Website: apple
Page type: orders-overview
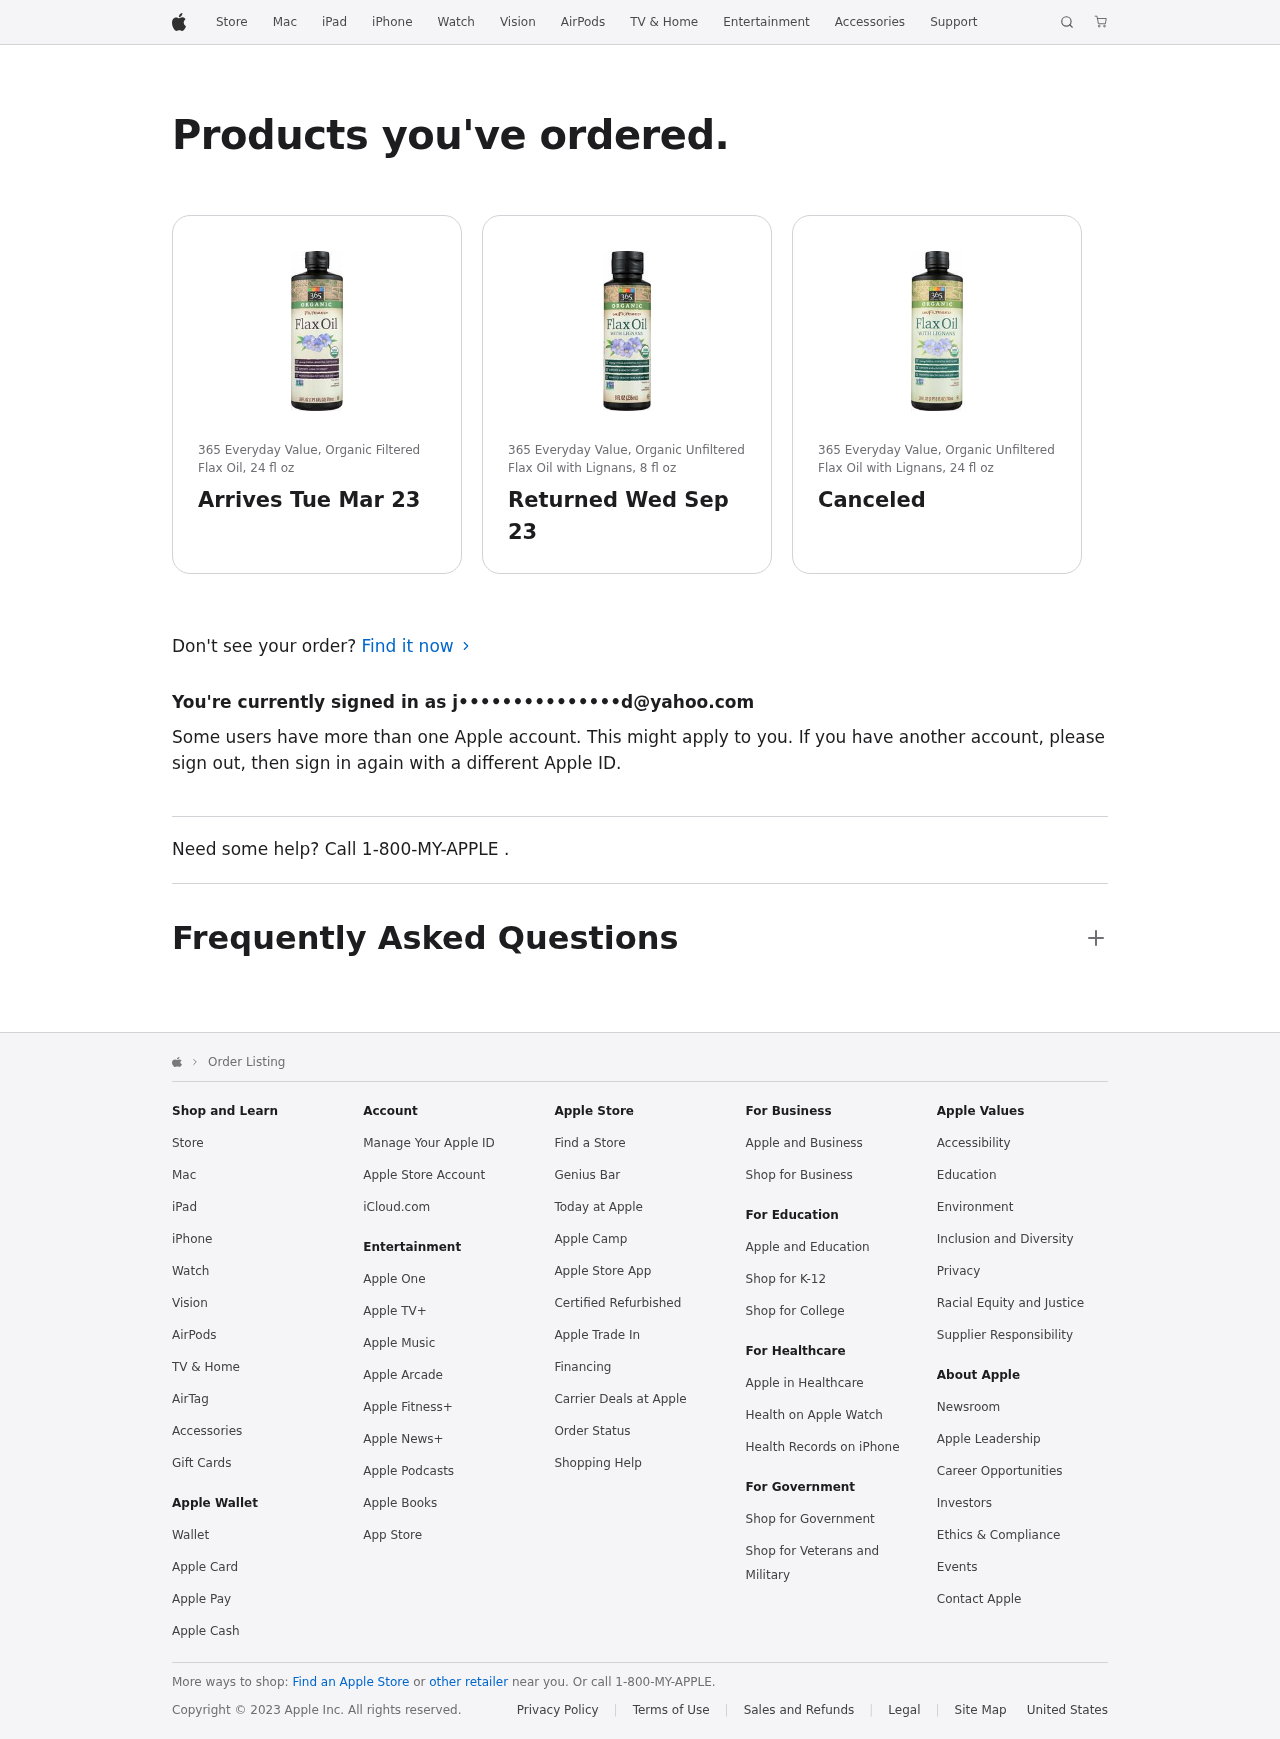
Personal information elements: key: PII_EMAIL
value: j•••••••••••••••d@yahoo.com
Product elements: key: PRODUCT1_NAME
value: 365 Everyday Value, Organic Filtered Flax Oil, 24 fl oz
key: PRODUCT2_NAME
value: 365 Everyday Value, Organic Unfiltered Flax Oil with Lignans, 8 fl oz
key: PRODUCT3_NAME
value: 365 Everyday Value, Organic Unfiltered Flax Oil with Lignans, 24 fl oz
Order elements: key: ORDER_DELIVERY_DATE
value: Tue Mar 23
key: ORDER_RETURN_BY_DATE
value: Wed Sep 23